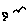
Label: bird